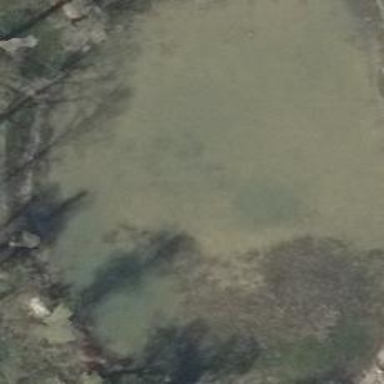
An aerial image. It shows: Pond of fire water used for emergency purposes.